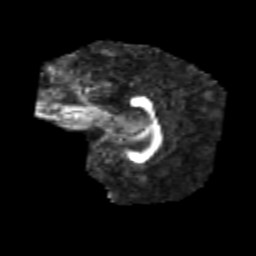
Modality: FA
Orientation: sagittal
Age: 7
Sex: female
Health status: healthy